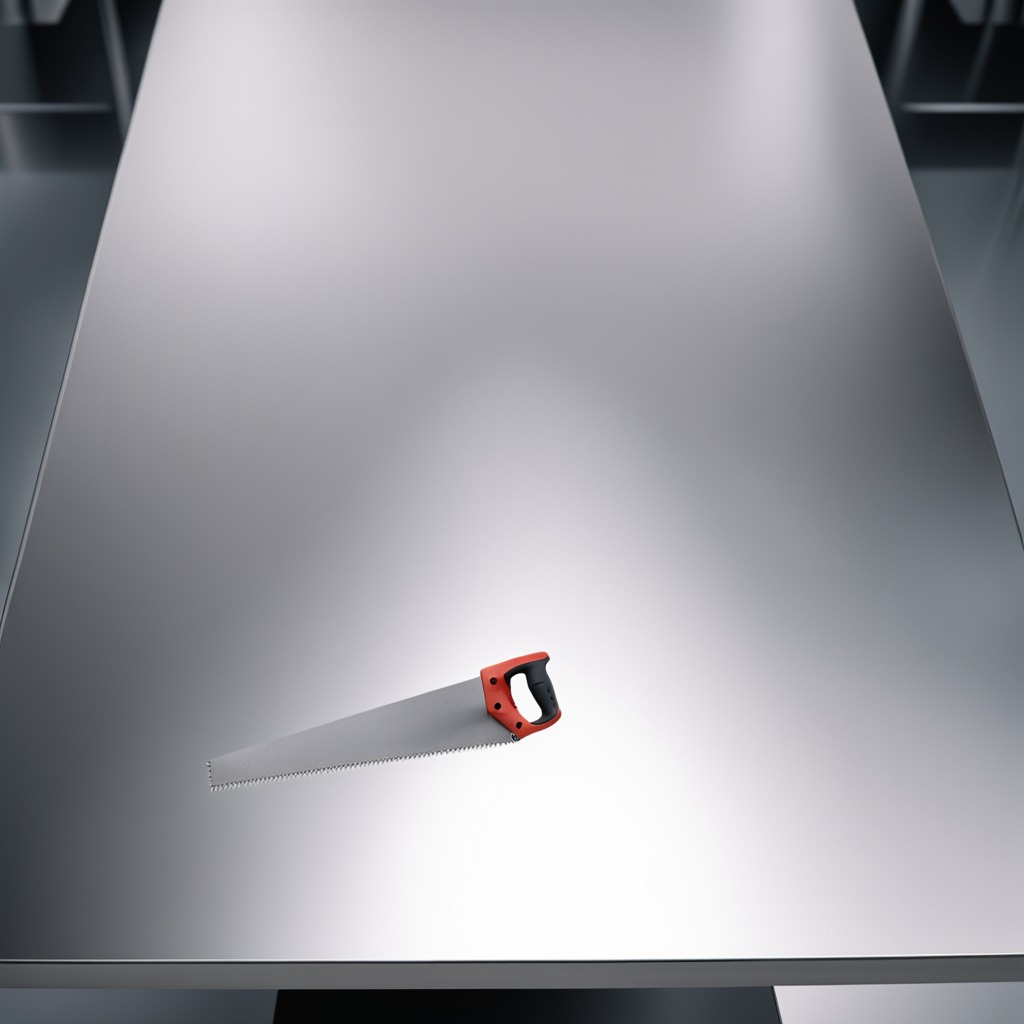
A metal saw is lying on a stainless steel table in a high-end prototyping lab.